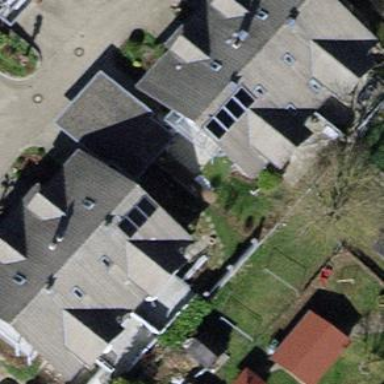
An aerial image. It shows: Terrace building.